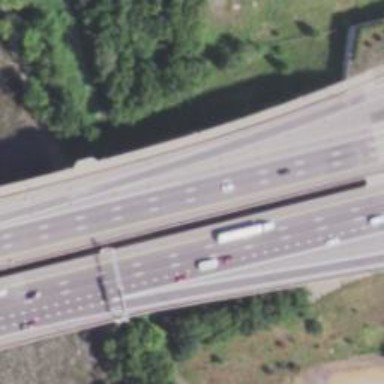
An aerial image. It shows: Bridge over motorway_link.